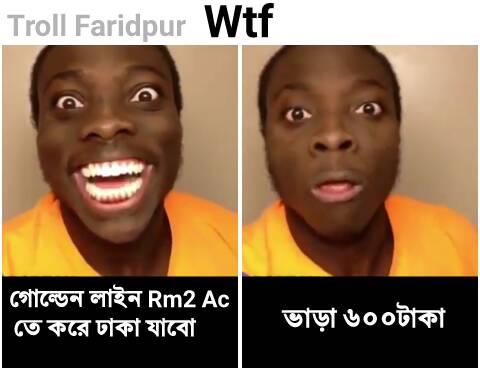
Caption: গোল্ডেন লাইন Rm2 Ac তে করে ঢাকা যাবো       ভাড়া ৬০০ টাকা
Label: non-hate